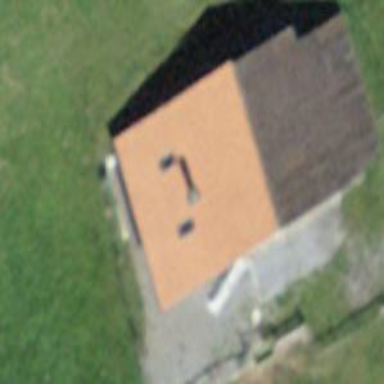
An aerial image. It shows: Farm building.